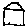
Label: house